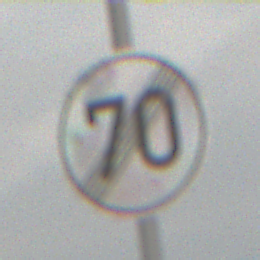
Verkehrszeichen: EndeGeschwindigkeit70
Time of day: MorningAfternoon
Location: Outdoor (Nature)
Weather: Overcast
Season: Winter
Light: Natural